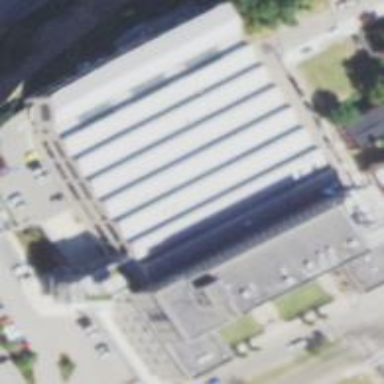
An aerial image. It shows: Commercial building.